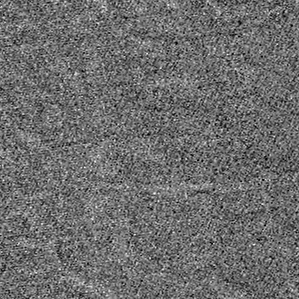
Label: frost